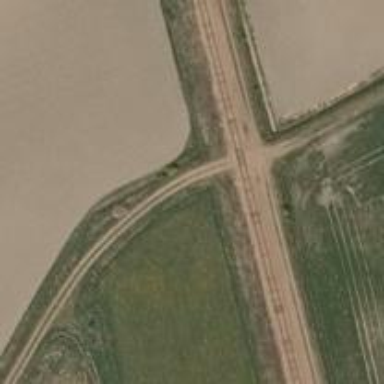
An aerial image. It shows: Uncontrolled level railway crossing with saltire marking.